Field crop: maize
Growth stage: 1
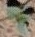
Species: datura